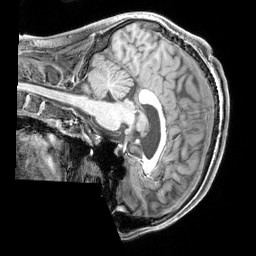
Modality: T1w
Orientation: sagittal
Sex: male
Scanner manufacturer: siemens
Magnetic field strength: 3 T
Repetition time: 2.3 s
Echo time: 0.00226 s